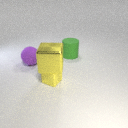
large purple rubber sphere to the left of large green rubber cylinder